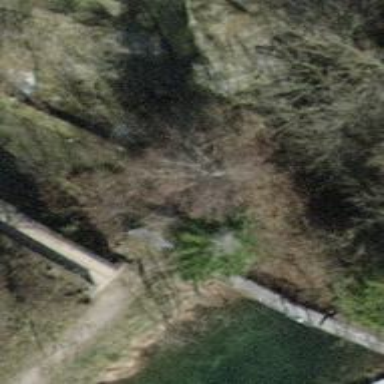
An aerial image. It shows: Path on bridge.